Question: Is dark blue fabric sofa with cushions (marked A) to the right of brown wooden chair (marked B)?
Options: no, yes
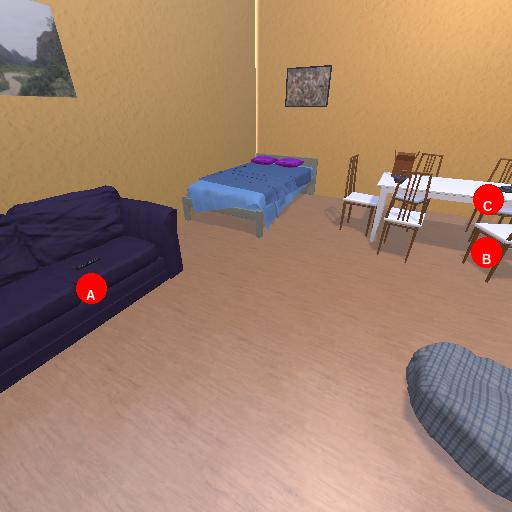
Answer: no